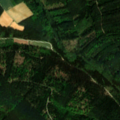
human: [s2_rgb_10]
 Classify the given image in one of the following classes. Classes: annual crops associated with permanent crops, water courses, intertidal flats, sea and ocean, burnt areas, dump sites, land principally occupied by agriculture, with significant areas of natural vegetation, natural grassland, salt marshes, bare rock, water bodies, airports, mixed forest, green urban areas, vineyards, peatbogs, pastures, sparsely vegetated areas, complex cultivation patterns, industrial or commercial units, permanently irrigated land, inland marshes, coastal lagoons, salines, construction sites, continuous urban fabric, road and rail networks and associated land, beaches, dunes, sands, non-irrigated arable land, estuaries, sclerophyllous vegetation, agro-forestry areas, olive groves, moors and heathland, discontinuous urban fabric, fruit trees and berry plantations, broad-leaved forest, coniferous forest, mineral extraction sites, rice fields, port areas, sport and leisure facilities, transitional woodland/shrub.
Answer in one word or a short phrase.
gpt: non-irrigated arable land, coniferous forest, mixed forest